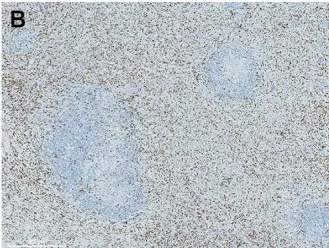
They are variably immunostained with CD3.
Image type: pathology (immunostaining)